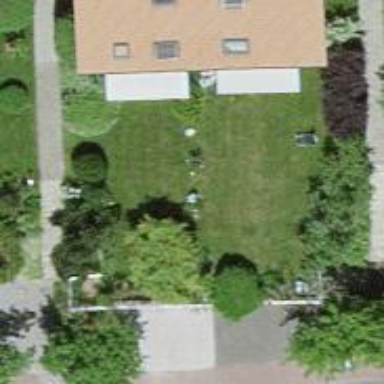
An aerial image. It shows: Garage.